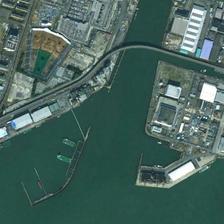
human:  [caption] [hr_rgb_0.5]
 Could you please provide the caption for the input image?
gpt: a large wharf with many buildings is near a port with several boats .

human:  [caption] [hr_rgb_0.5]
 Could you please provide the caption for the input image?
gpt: a large wharf with many buildings is near a port with several boats .

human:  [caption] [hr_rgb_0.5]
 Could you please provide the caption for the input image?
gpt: a large wharf with many buildings is near a port with several boats .

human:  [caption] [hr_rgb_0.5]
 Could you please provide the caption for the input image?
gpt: a large wharf with many buildings is near a port with several boats .

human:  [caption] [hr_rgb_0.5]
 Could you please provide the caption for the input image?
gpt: a large wharf with many buildings is near a port with several boats .